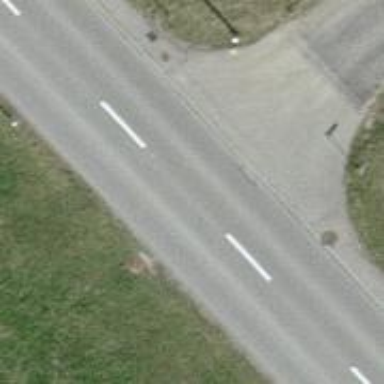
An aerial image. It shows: Tertiary road with asphalt surface and sidewalk on the left side.